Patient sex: F
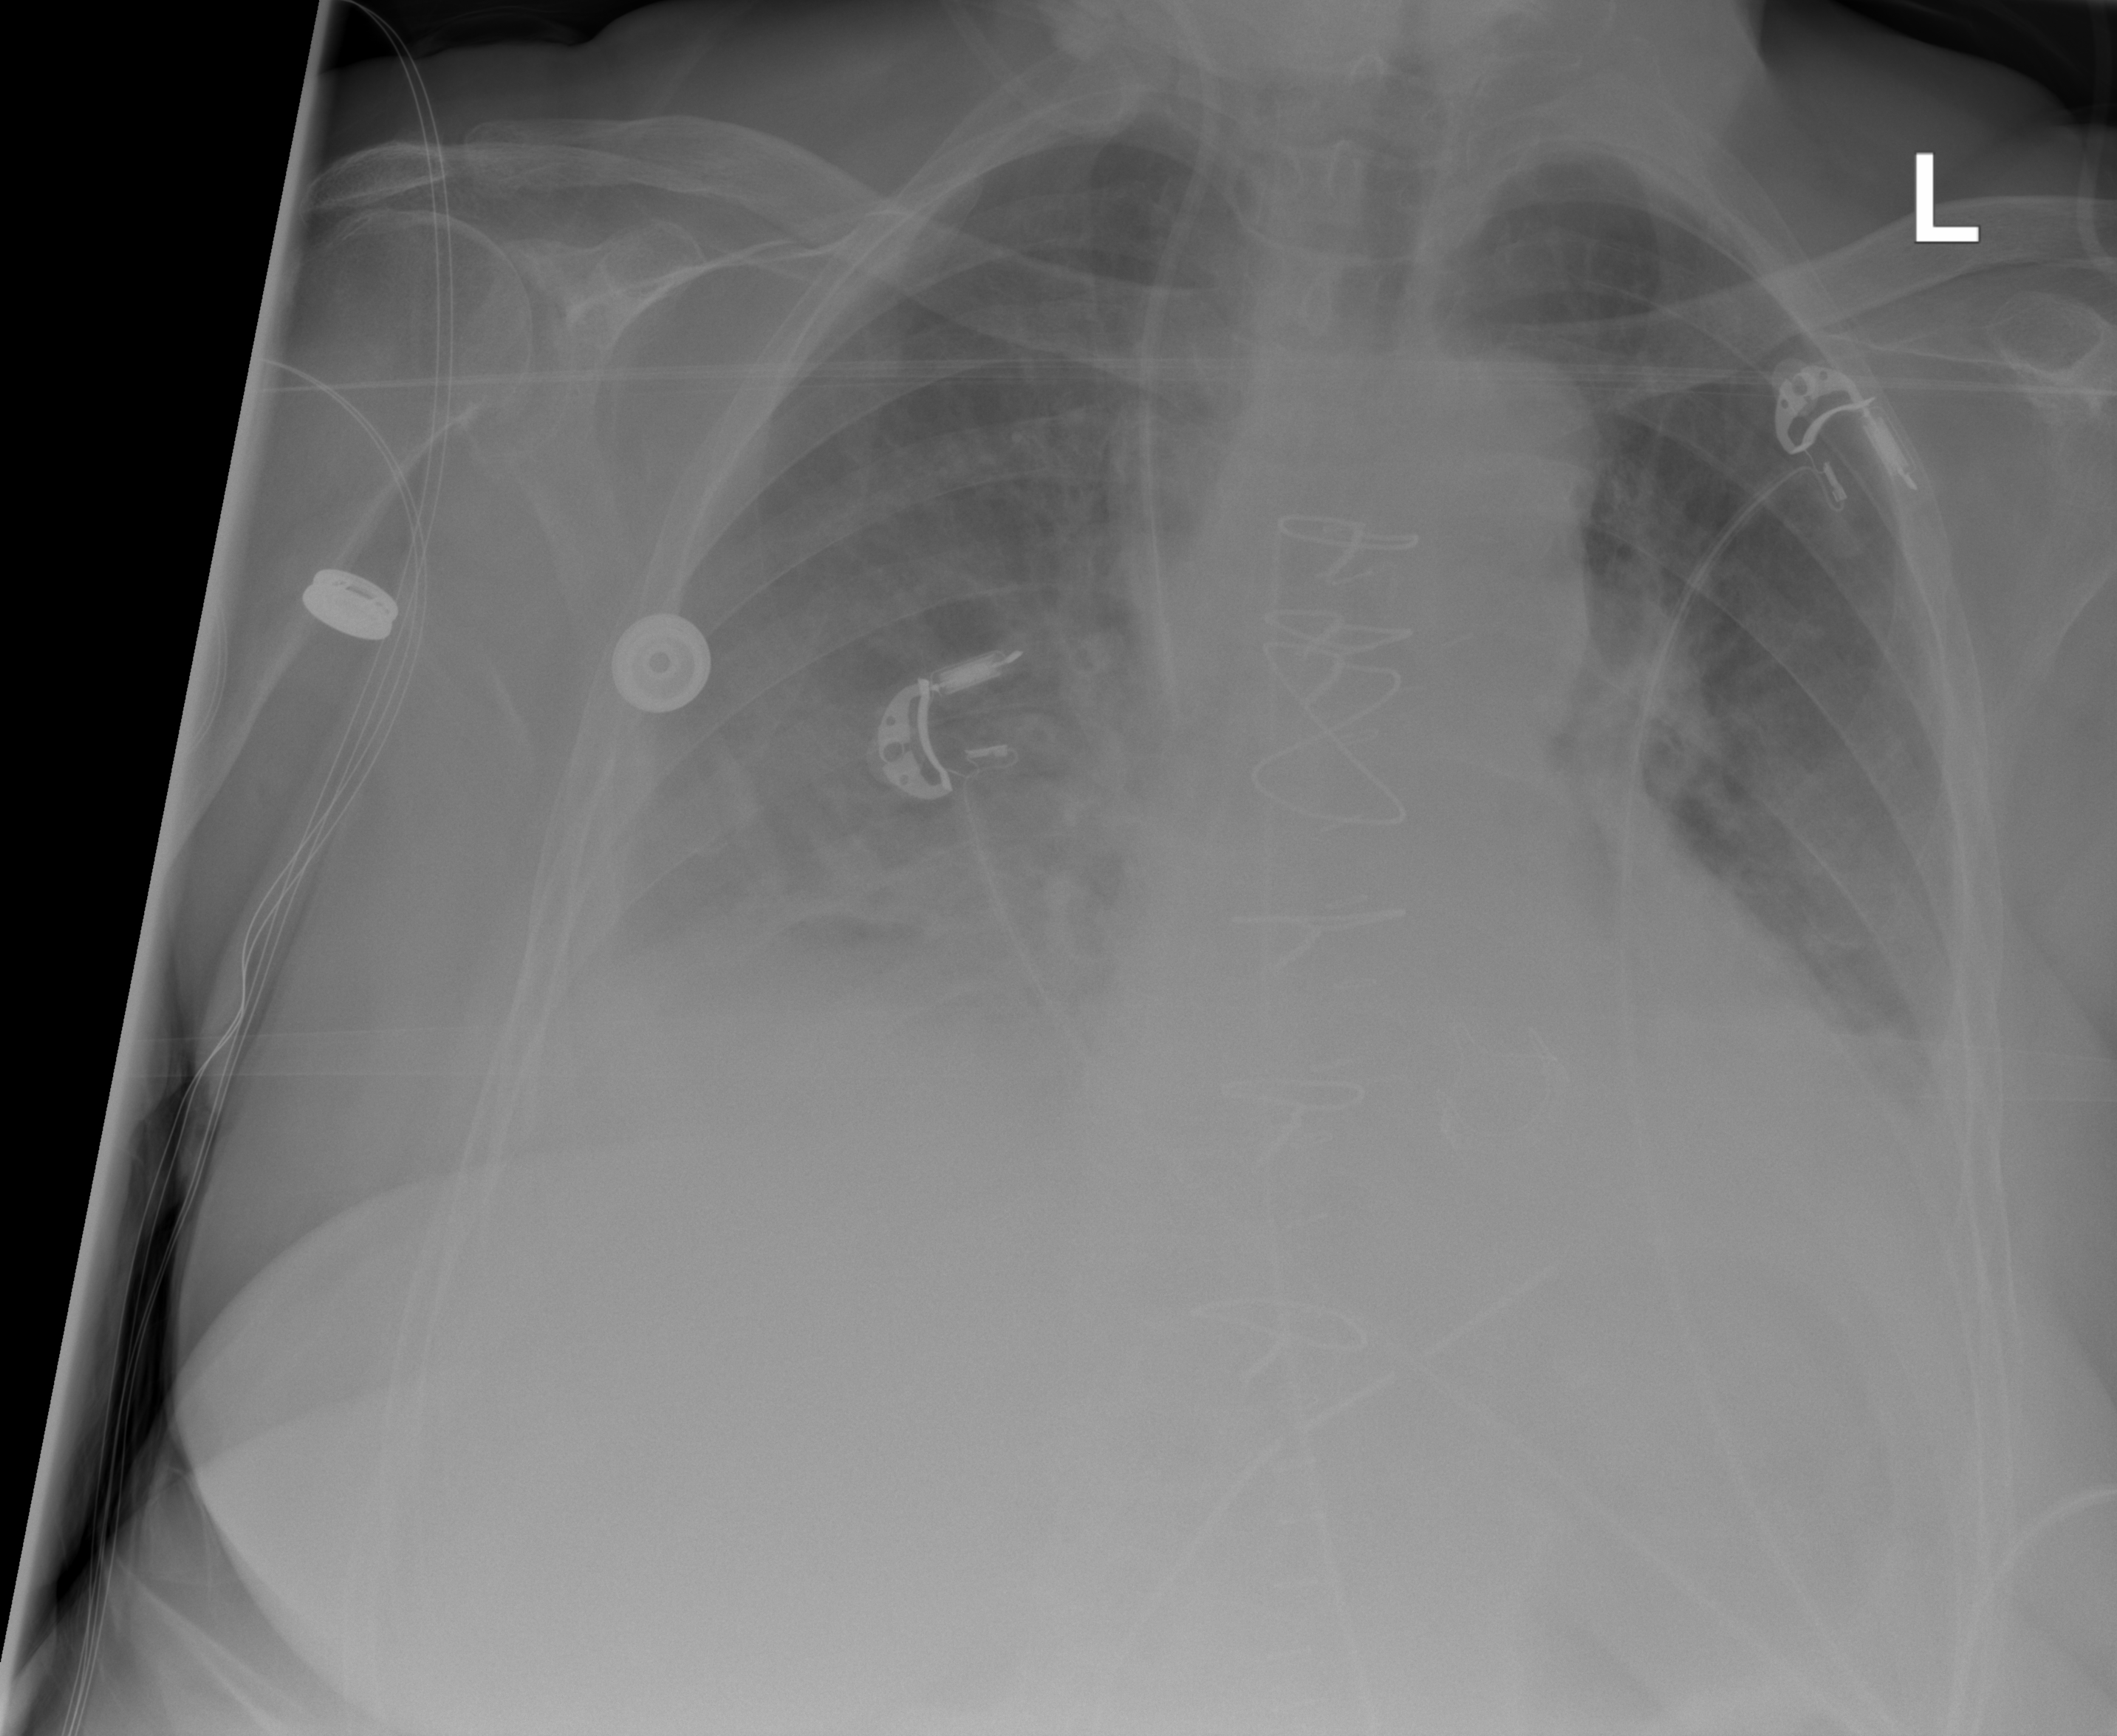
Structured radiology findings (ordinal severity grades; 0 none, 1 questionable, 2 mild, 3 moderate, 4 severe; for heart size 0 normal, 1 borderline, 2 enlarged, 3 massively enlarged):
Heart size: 2
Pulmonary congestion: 2
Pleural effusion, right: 3
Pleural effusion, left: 2
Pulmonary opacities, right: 2
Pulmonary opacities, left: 0
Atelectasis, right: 3
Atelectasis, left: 2